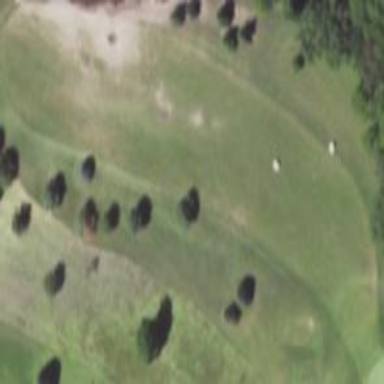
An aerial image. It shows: Golf fairway surrounded by grass.